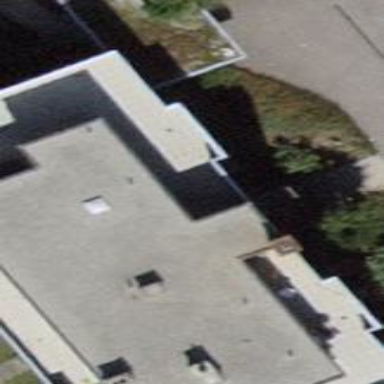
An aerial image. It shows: Flat-roofed residential building.